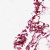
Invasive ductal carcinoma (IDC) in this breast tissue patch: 0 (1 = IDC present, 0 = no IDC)